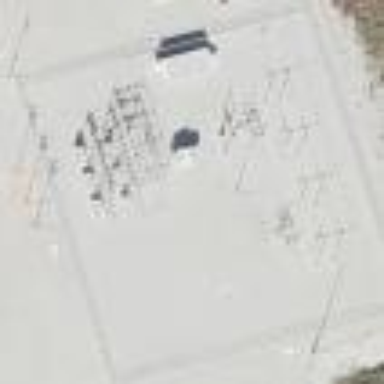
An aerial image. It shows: Industrial power substation surrounded by fence.